Question: I have an issue with data coming from the internet. I have a package coming from the internet that has the content-type:application/octet-stream.
My question is how do i decode it to readable values (such as 1,4.321,-2.6013 etc)? or is there any application that can do this?
For example:
3ecccccd is 0.400 (<URL> some are real numbers. 07d0 is 2.000

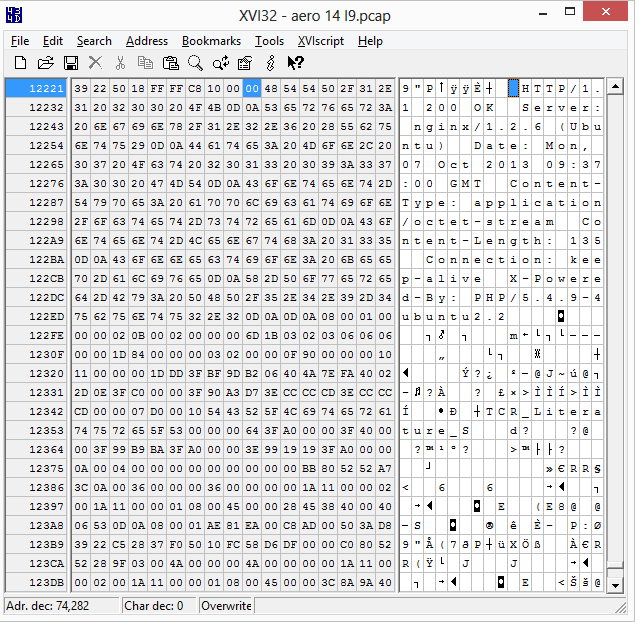
Answer: HTTP's 'Content-Encoding' header only applies to how data is encoded inside of the HTTP message itself, not how the data itself is encoded outside of HTTP. There is no 'Content-Encoding' header present in your example, so HTTP is not encoding the data in any way, it is giving you the raw data as-is.
When HTTP's 'Content-Type' header is 'application/octet-stream', that mean the data (after decoding it based on the 'Content-Encoding', if any) is raw 8bit data, the sender does not know what the actual type of the data is. Without a more meaningful 'Content-Type' to tell you what the data actually represents, the only thing you can do is analyze the raw data and make educated guesses about what it might be, unless you know through other means what the data is supposed to be.
Usually, binary data formats have a header/signature at the front of the data to identify what the data is, so you might start with that.
Until you can identify the data type, you cannot know which bytes represent what kind of values, what endian is used for multi-byte values, etc. In short, you need more information about the data you are downloading in order to know how to process it.